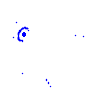
Particle: electron